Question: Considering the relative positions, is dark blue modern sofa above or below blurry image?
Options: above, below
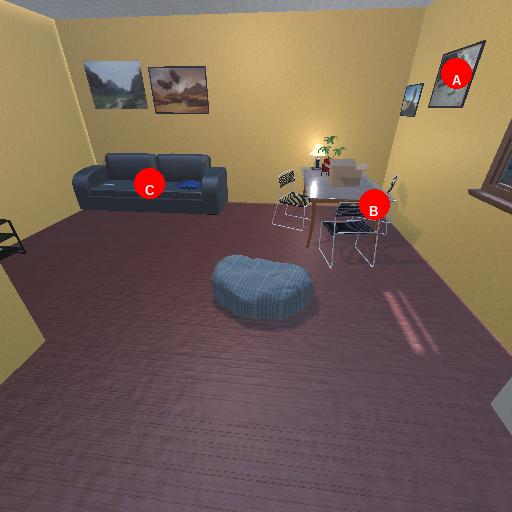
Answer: above